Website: crate-barrel
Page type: newsletter-management
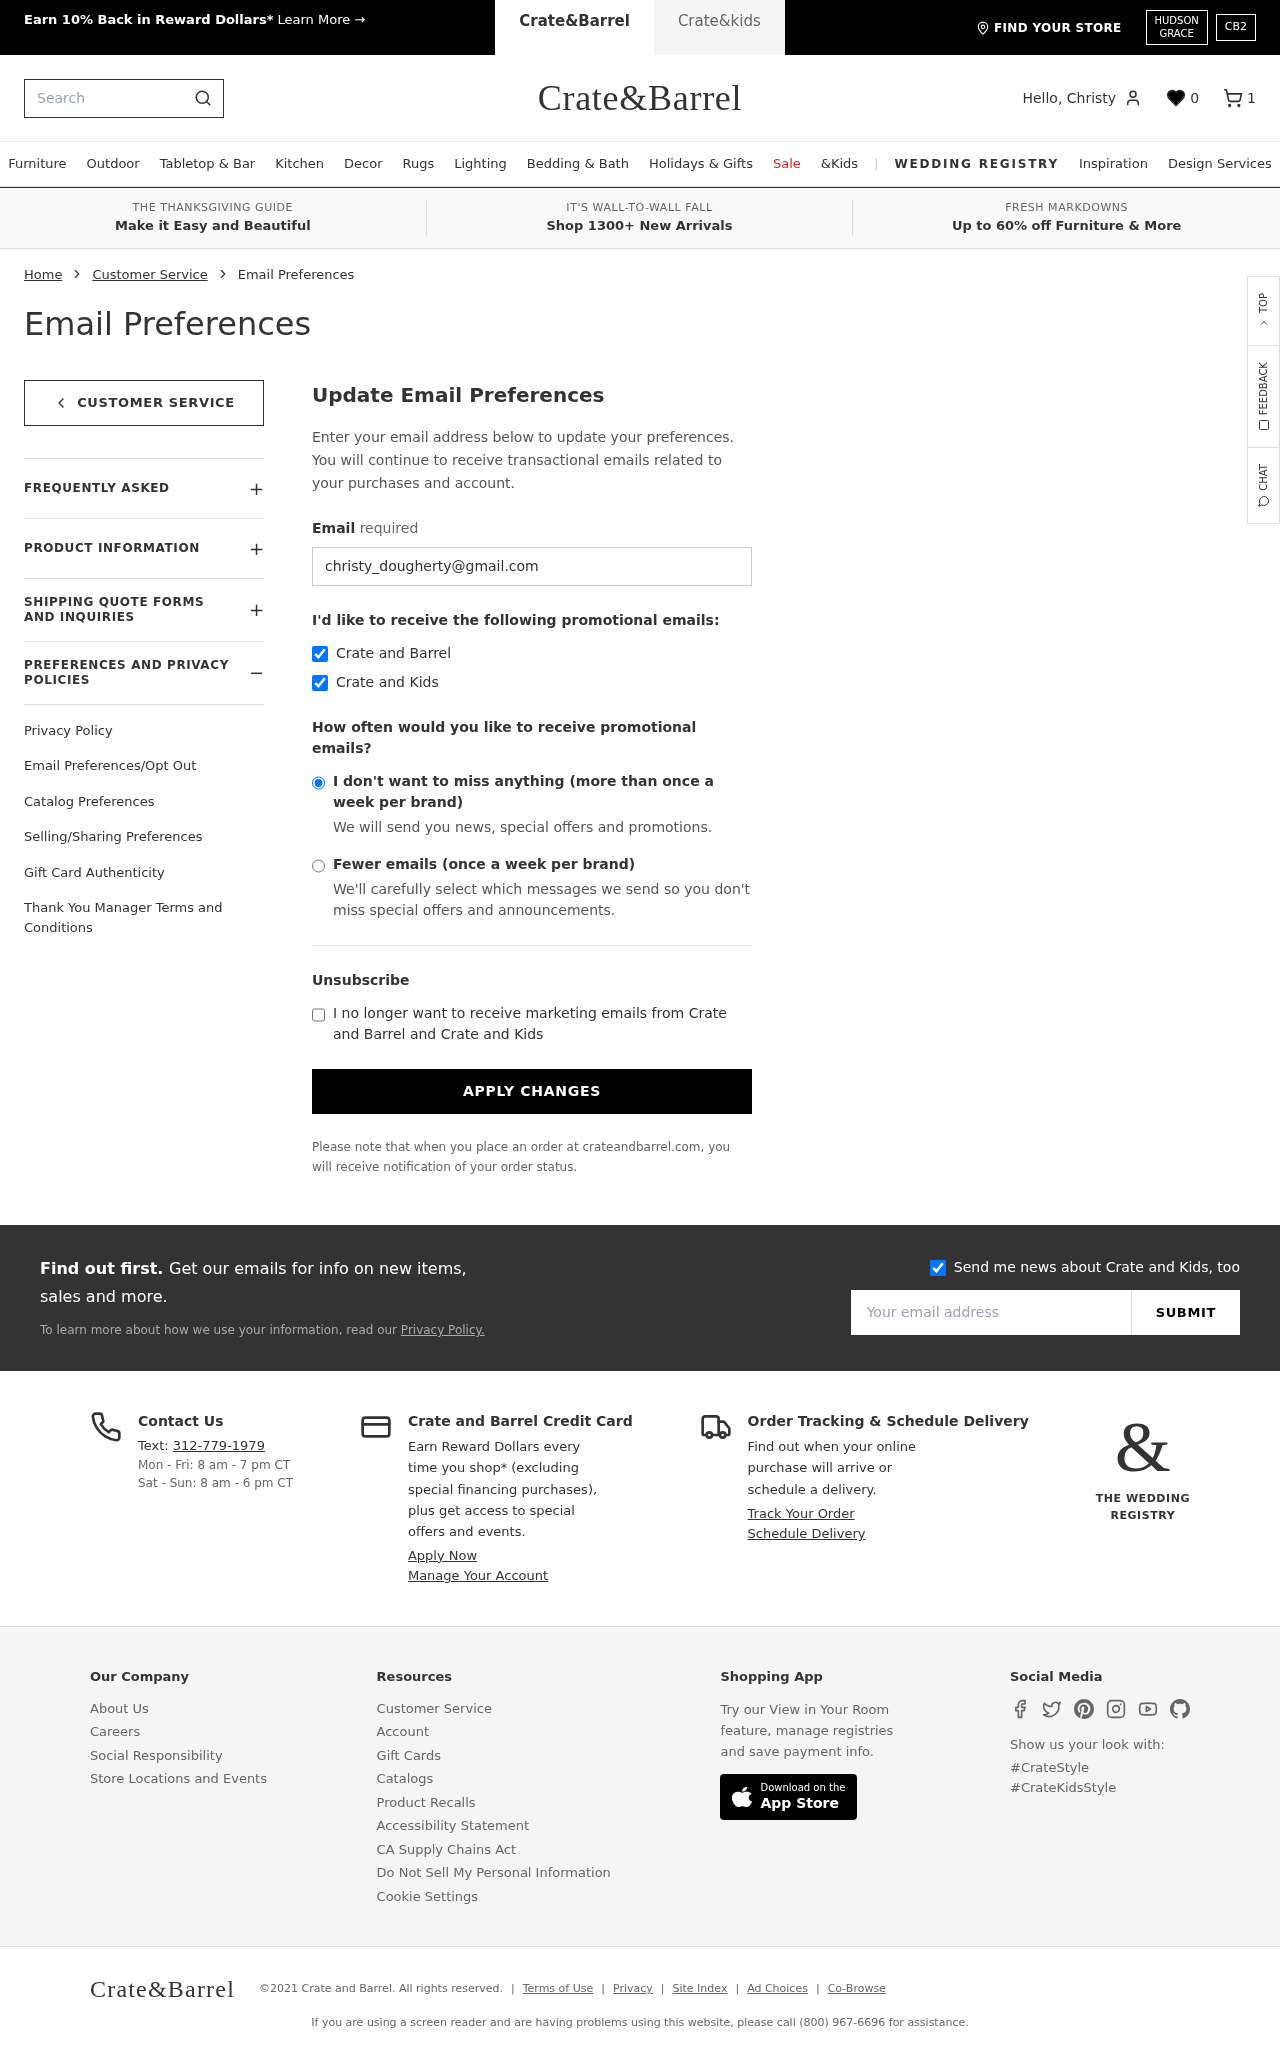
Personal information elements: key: PII_EMAIL
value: christy_dougherty@gmail.com
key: PII_FIRSTNAME
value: Christy
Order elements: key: ORDER_NUM_ITEMS
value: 1
Search elements: key: HEADER_SEARCH
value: Search
Other elements: key: FAVORITES_COUNT
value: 0